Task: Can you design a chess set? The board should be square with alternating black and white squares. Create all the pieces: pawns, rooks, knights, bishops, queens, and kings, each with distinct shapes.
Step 3779:
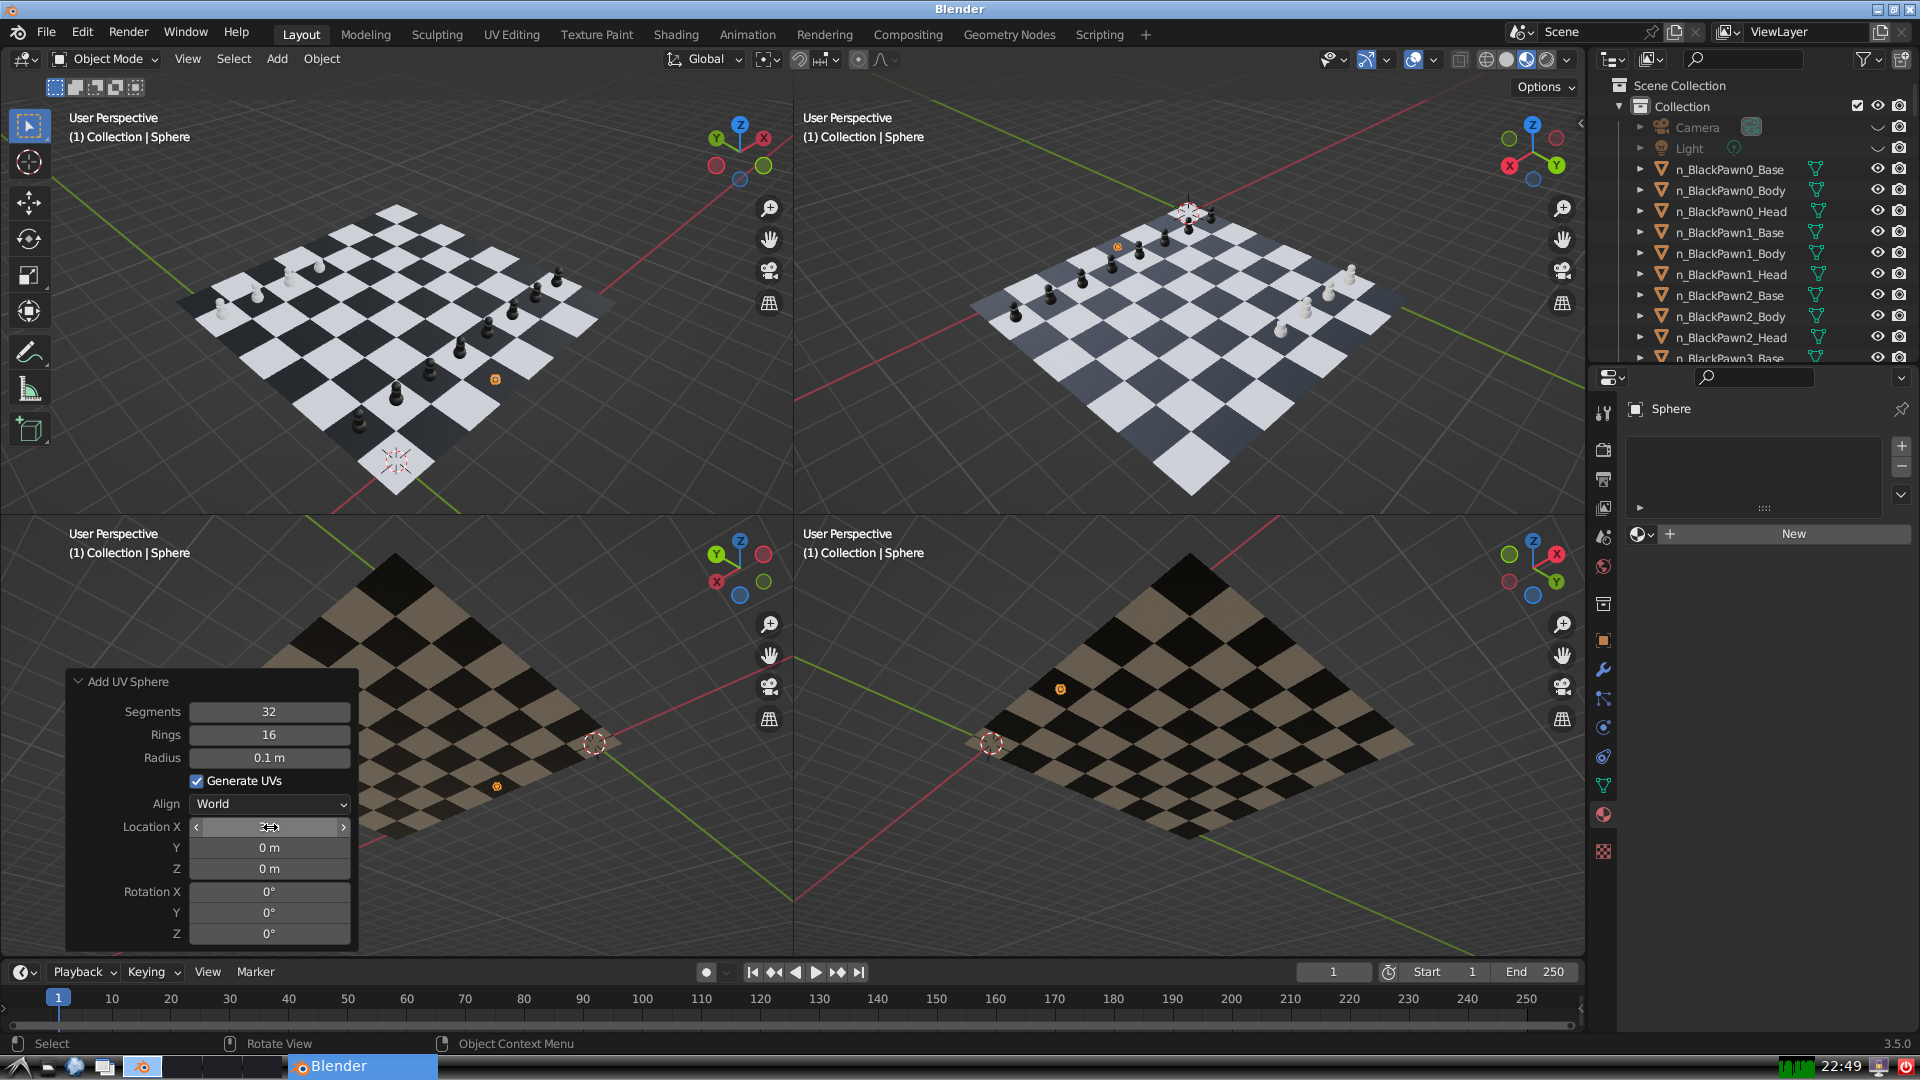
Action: {"mouse_move": [270, 849]}